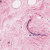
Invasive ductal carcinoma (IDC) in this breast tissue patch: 0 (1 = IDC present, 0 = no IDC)